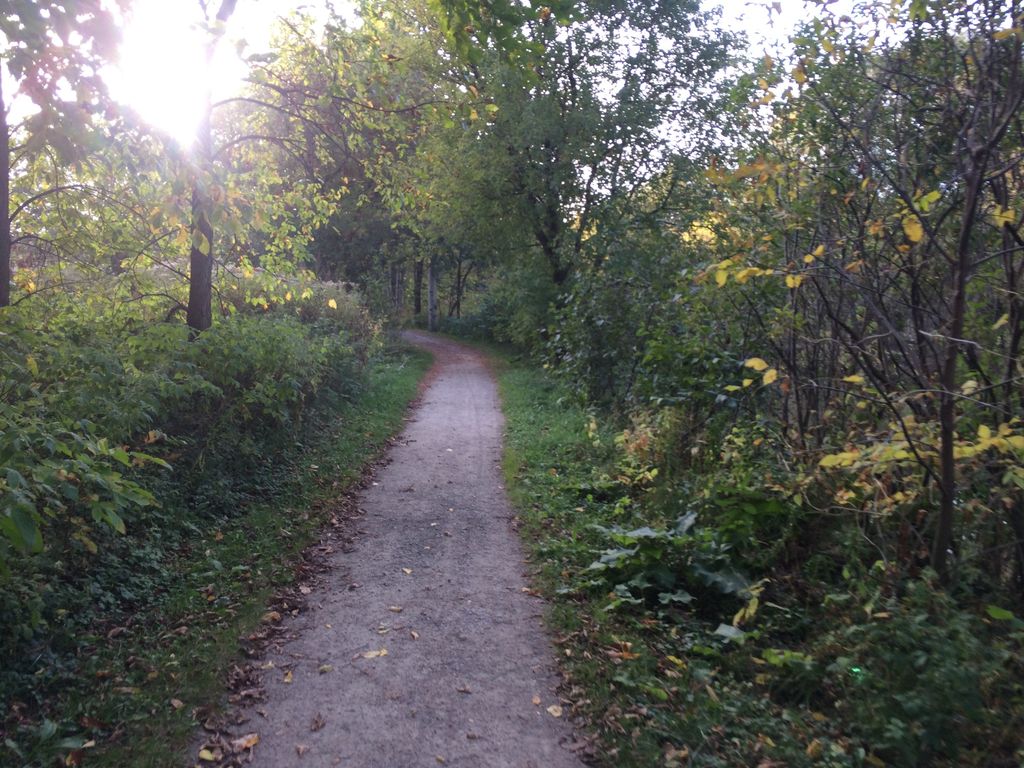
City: quebec_city